Question: Without much luck I've been trying to attach the HTMLTidy c++ library dll within Visual Studio, however everytime I get various errors with different builds. I'm adding a reference to the project and then manually selecting the dll, which has been copied into a lib folder within the project folder.
The first dll I tried was from Mark Beaton, and I'm using his HTMLTidy wrapper as it seems the most up to date. The standard Win32 one was built.
<URL>
I've also tried the build from the official HTMLTidy page, again the dll
<URL>
The error when referencing, please help! I've tried compiling from source, but the source doesn't seem compatible with VS 2010.

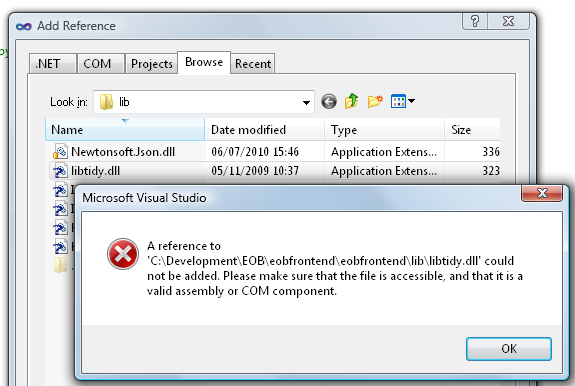
Answer: libtidy.dll is an unmanaged C DLL, so you can't add a reference to it in Visual Studio's Add Reference dialog. You need to build the C# code from <URL> into a managed DLL, and add a reference to that DLL instead.
Make sure that libtidy.dll is copied to your output folder; you can achieve this by adding the DLL file to your project, and changing its properties to "Copy to Output".